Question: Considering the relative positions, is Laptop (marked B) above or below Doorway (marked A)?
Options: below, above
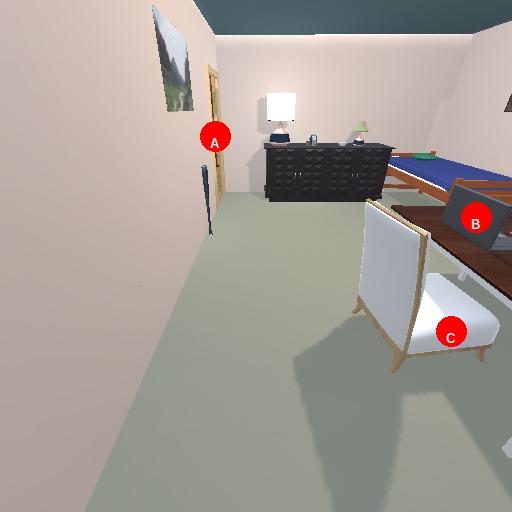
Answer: below